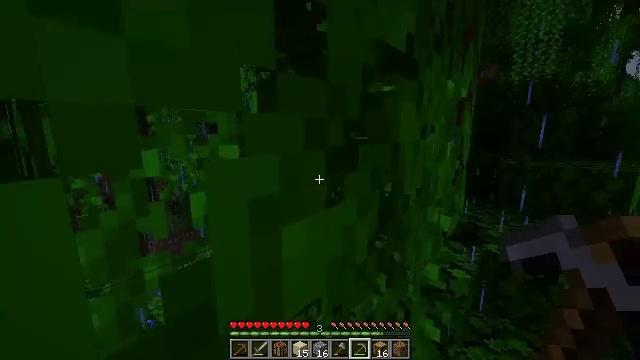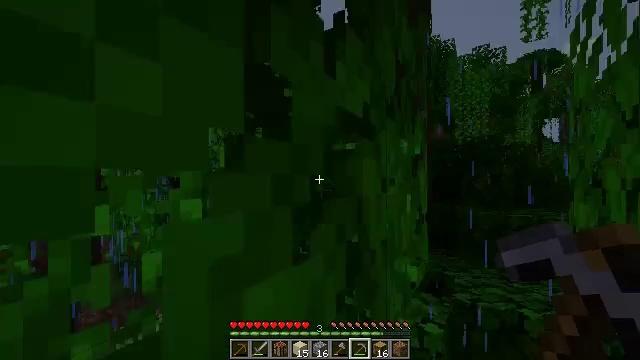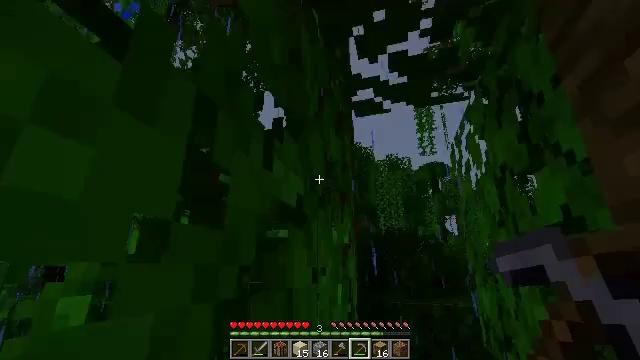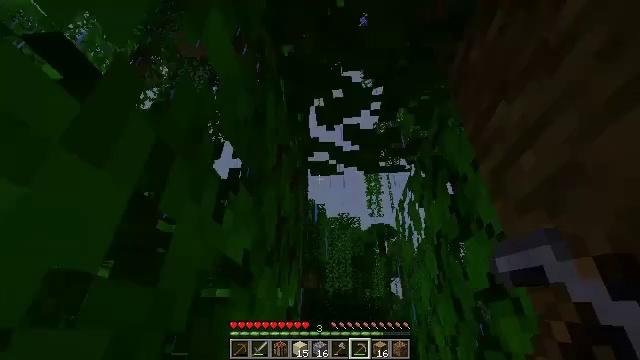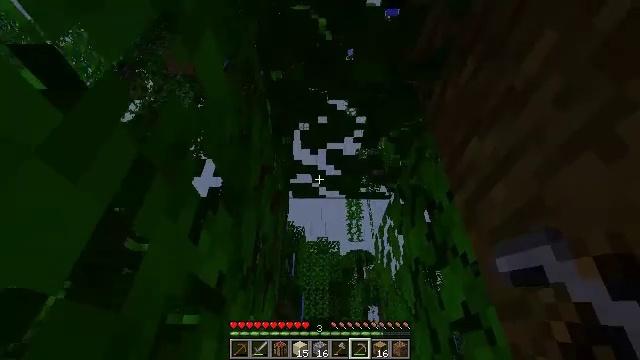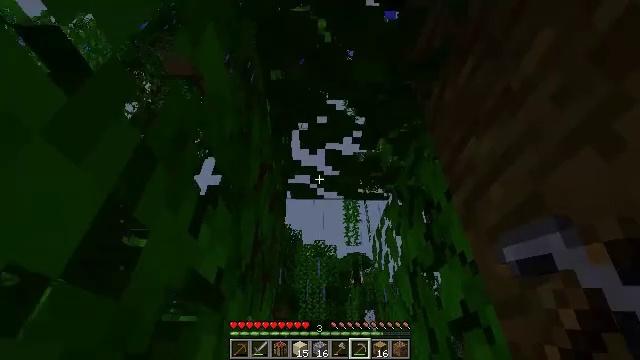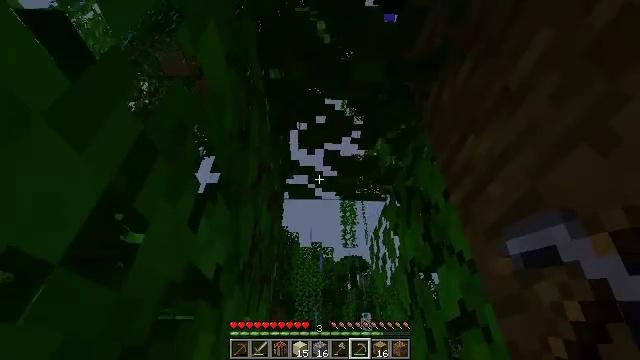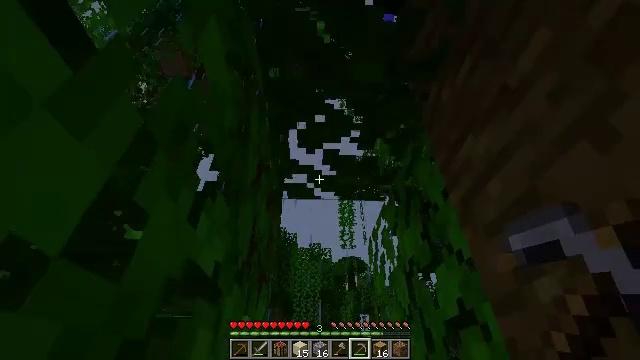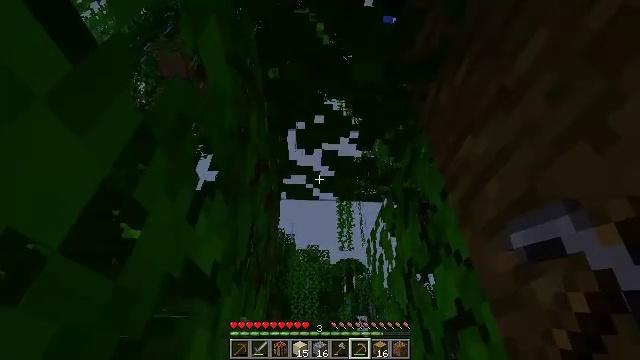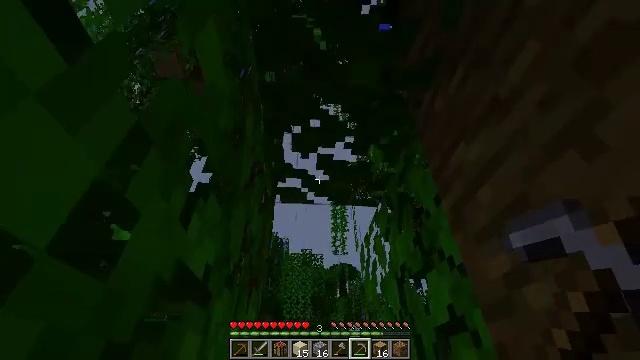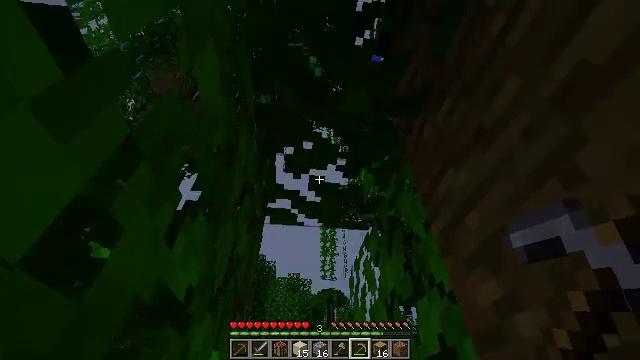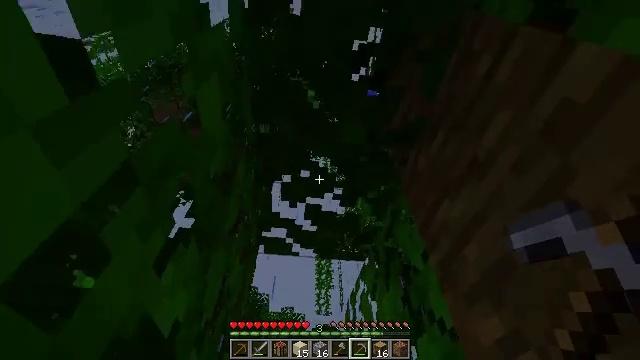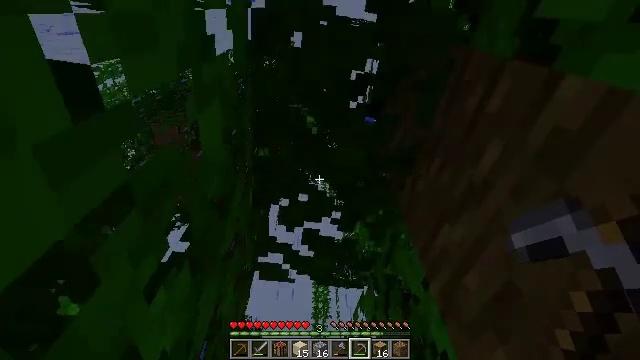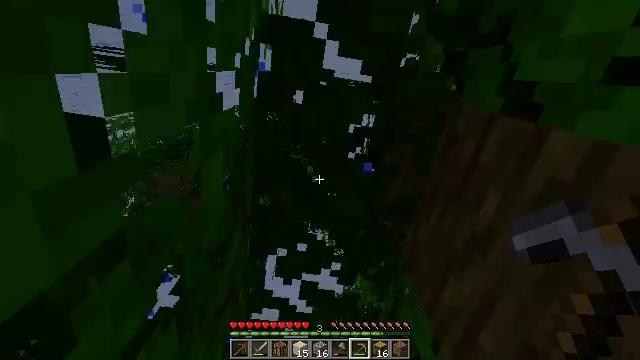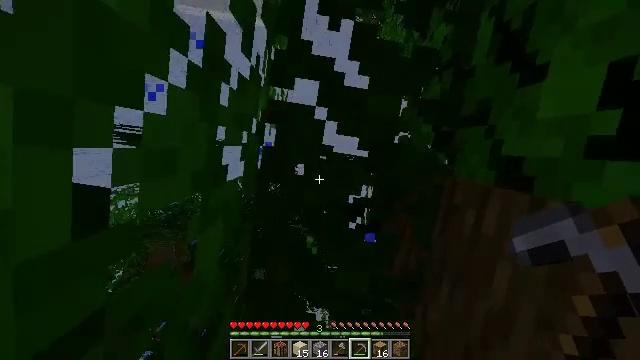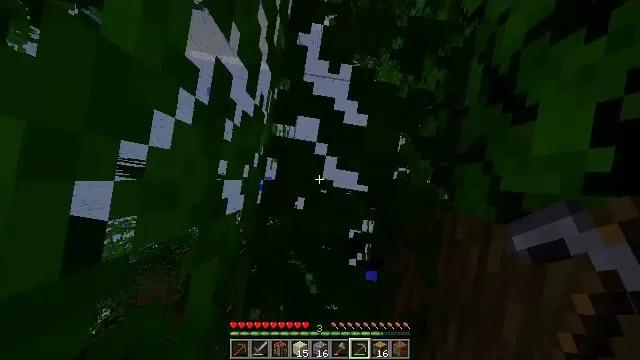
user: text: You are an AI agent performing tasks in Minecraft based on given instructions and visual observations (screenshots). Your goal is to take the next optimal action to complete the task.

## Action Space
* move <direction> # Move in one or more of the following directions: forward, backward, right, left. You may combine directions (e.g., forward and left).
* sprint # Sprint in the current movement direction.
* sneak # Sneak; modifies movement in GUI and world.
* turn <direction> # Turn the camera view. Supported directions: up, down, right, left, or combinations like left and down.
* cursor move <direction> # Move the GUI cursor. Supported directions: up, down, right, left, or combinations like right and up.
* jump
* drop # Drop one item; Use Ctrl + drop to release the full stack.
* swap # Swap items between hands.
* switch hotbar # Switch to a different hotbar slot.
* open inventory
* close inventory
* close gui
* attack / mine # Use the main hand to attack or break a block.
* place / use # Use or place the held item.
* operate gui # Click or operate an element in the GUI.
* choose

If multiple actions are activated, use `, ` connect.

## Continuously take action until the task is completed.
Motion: motion action
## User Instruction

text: Clear the jungle leaves to make way.
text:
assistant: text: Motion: move forward, turn right and up
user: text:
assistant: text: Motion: move forward, turn right and up
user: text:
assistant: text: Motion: move forward, turn right and up
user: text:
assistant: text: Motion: move forward, turn right and up
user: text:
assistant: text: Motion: no_op
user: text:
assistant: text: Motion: no_op
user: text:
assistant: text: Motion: no_op
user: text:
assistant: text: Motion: no_op
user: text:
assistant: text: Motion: turn right
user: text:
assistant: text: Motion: turn right and up
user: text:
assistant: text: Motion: turn right and up
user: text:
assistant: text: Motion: turn up
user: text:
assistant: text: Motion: turn up
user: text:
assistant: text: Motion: turn up
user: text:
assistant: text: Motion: turn up
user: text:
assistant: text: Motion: turn right and up
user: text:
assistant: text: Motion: turn right and up
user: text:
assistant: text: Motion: turn up
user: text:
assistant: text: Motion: turn up
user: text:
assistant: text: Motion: no_op
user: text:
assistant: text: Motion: no_op
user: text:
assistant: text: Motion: no_op
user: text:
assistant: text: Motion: no_op
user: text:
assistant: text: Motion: no_op
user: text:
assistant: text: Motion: turn right
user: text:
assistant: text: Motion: turn right
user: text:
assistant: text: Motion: turn right
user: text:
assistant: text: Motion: turn right
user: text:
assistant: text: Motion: turn right
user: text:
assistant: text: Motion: turn right